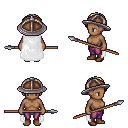
a pixel art fantasy rpg character, female body template, human, dark skin, white cape, magenta pants, white blonde parted hairstyle, chain helm, brown shoes, spear, four views (front, back, left, right), 2x2 character sprite sheet, small pixel art, hard edges, no anti-aliasing